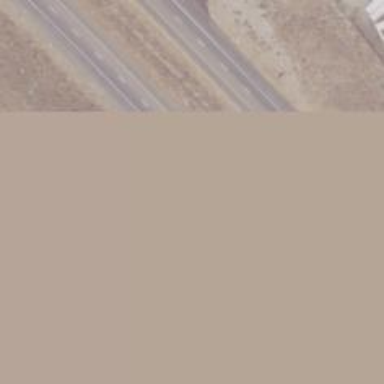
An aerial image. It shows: Motorway.